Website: lowes
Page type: billing-address
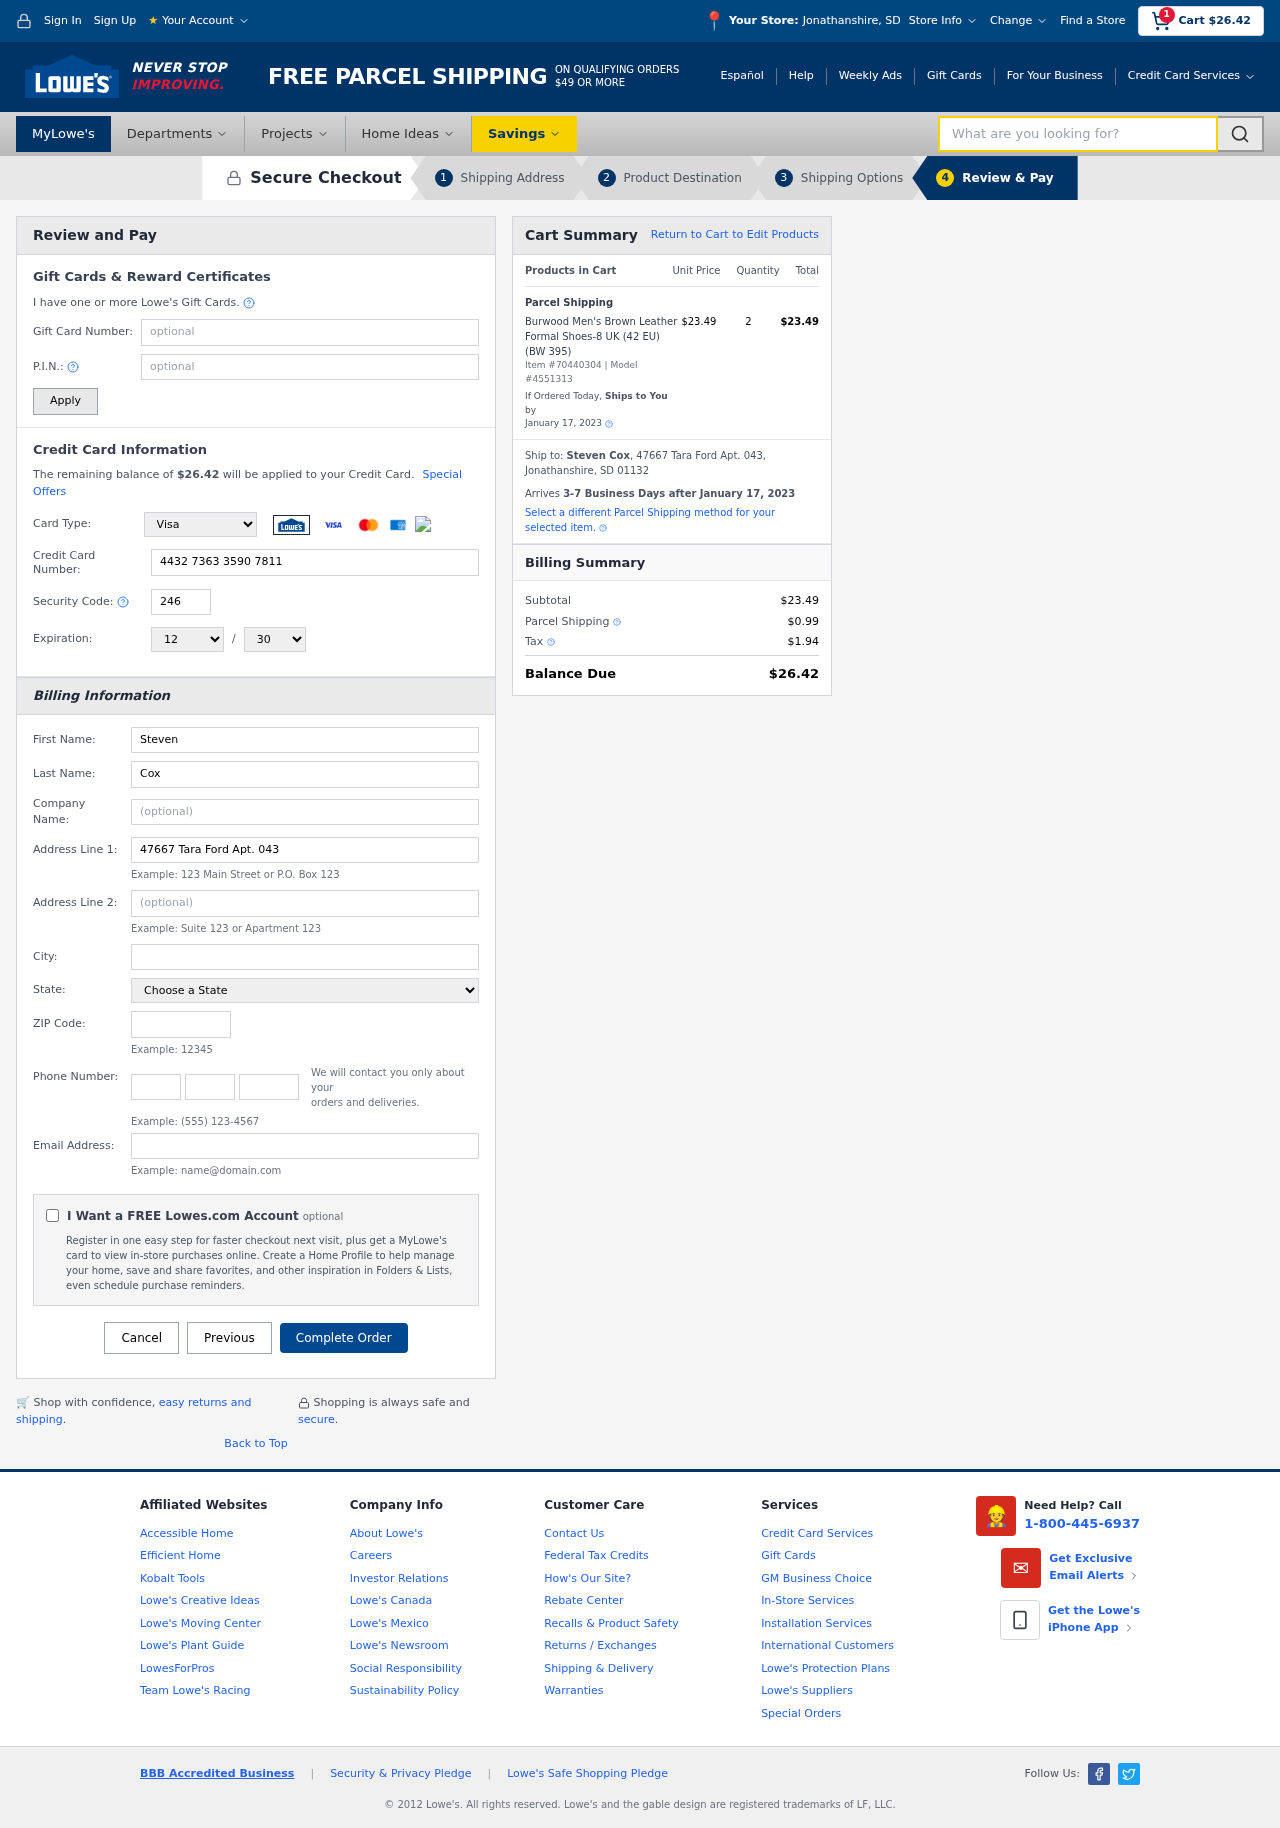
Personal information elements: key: PII_CARD_CVV
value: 246
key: PII_CARD_EXPIRY_MONTH
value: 12
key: PII_CARD_EXPIRY_YEAR
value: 30
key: PII_CARD_NUMBER
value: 4432 7363 3590 7811
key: PII_CARD_TYPE
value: Visa
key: PII_CITY
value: Jonathanshire
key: PII_CITY_STATE
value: Jonathanshire, SD
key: PII_EMAIL
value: scox@hotmail.com
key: PII_FIRSTNAME
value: Steven
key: PII_FULLNAME
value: Steven Cox
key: PII_LASTNAME
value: Cox
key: PII_PHONE_AREA
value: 629
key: PII_PHONE_PREFIX
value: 811
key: PII_PHONE_SUFFIX
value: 2594
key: PII_POSTCODE
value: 01132
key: PII_STATE
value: South Dakota
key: PII_STREET
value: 47667 Tara Ford Apt. 043
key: PII_CITY_STATE_ZIP
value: Jonathanshire, SD 01132
Product elements: key: PRODUCT1_NAME
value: Burwood Men's Brown Leather Formal Shoes-8 UK (42 EU) (BW 395)
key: PRODUCT1_PRICE
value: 23.49
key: PRODUCT1_QUANTITY
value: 2
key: PRODUCT_ITEM_NUMBER
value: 70440304
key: PRODUCT_MODEL_NUMBER
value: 4551313
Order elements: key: ORDER_SUBTOTAL
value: $26.42
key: ORDER_TOTAL
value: $26.42
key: ORDER_SHIPPING_DATE
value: January 17, 2023
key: ORDER_SUBTOTAL
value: $23.49
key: ORDER_DELIVERY_DATE
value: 3-7 Business Days after January 17, 2023
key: ORDER_SHIPPING_DATE2
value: January 17, 2023
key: ORDER_SUBTOTAL2
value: $23.49
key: ORDER_SHIPPING_COST
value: $0.99
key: ORDER_TAX
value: $1.94
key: ORDER_TOTAL2
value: $26.42
Search elements: key: HEADER_SEARCH
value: What are you looking for?